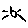
Label: sun